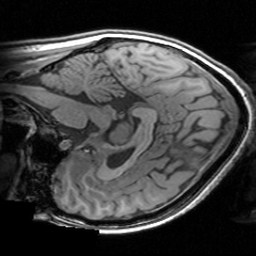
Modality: T1w
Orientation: sagittal
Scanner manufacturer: siemens
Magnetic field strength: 3 T
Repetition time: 1.63 s
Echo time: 0.00311 s